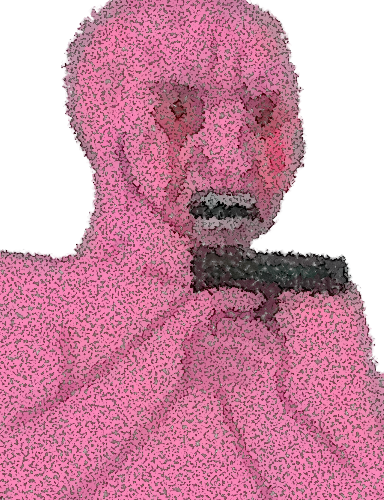
Label: 5_Rage